Interaction volume radius: 5 \u00c5
Interaction volume height: 30 \u00c5
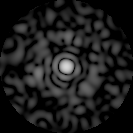
Disorder parameter: 0.8667